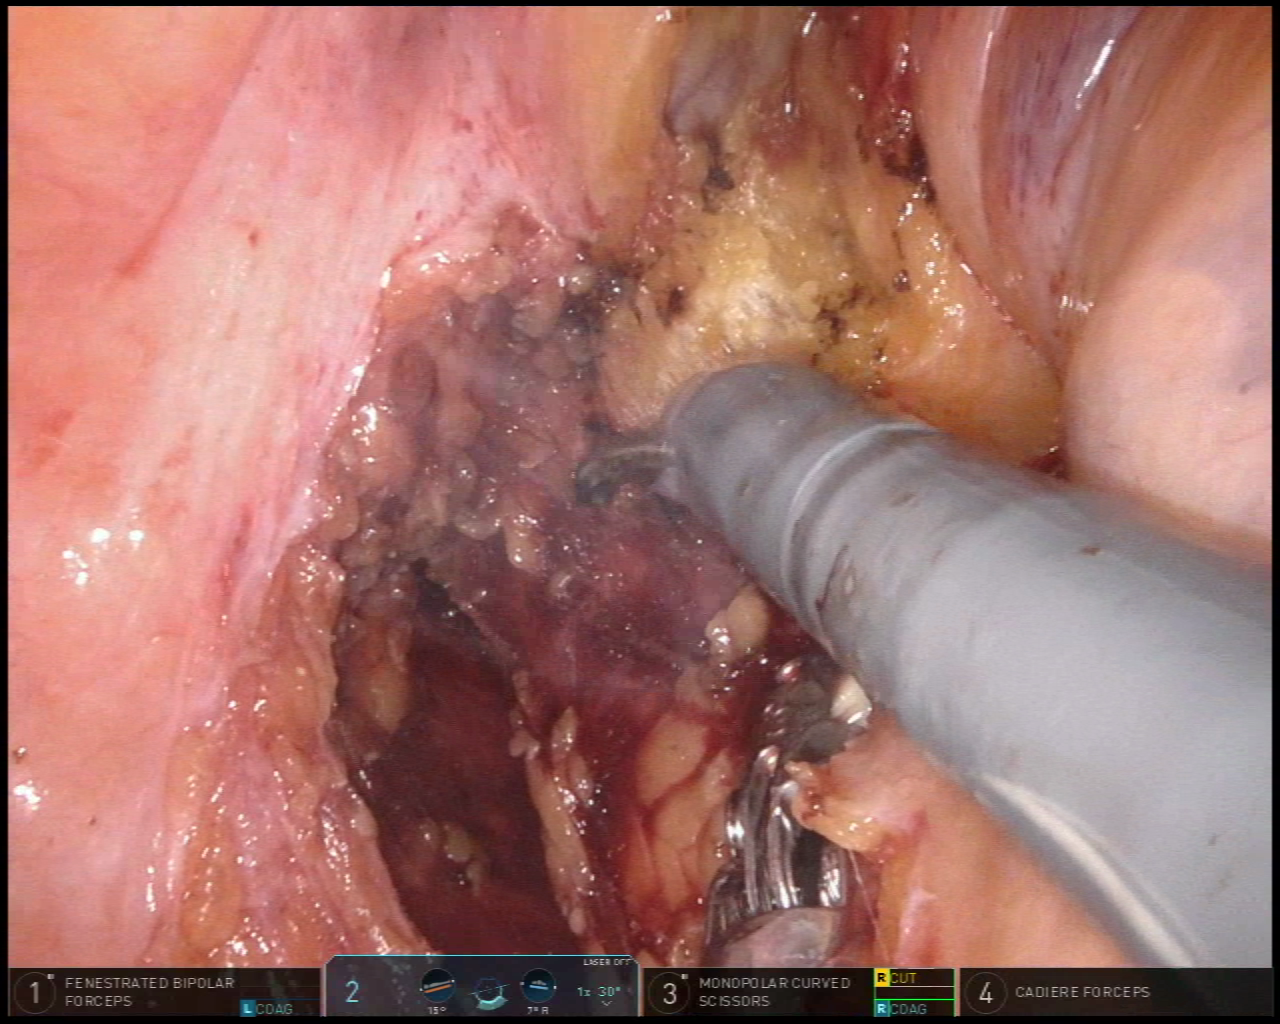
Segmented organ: vesicular_glands
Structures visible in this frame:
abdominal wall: no
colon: no
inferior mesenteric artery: no
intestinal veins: no
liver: no
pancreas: no
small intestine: no
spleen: no
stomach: no
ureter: no
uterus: no
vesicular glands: yes